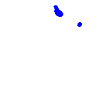
Particle: electron